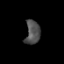
Tissue: prostate
Cell type: T cells
Senescence score: 0.3585
Nuclear area (px): 339
Mean DAPI intensity: 79.823